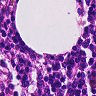
Metastatic tissue present: no